Field crop: maize
Growth stage: 2
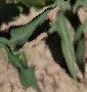
Species: maize